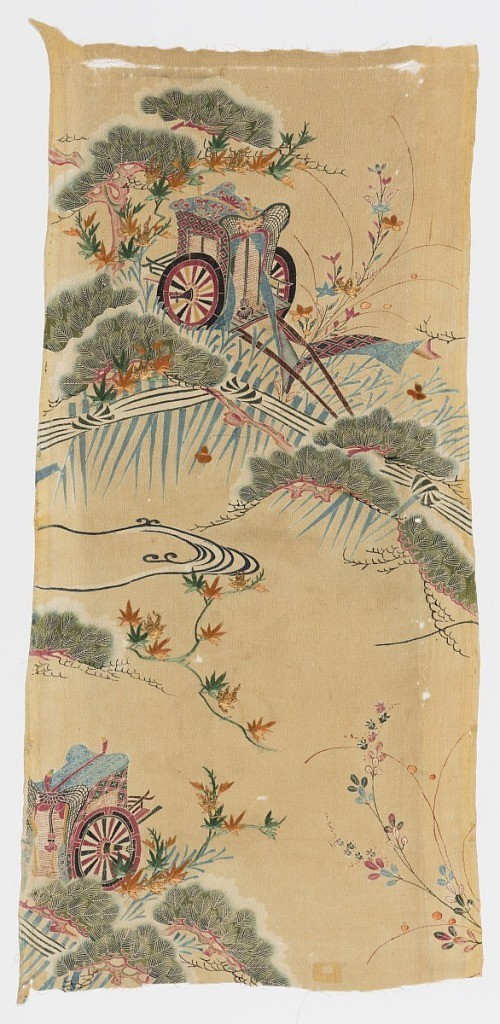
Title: Textile
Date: late 18th century
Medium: silk, metallic thread Technique: painted using resist paste to outline (yuzen)
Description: Fine creped ochre ground with widely spaced repeat of covered decorated cart amid pines, grasses, and flowers.  Scattered leaved embroidered in orange and green floss, couched in gold thread.